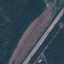
Label: Highway